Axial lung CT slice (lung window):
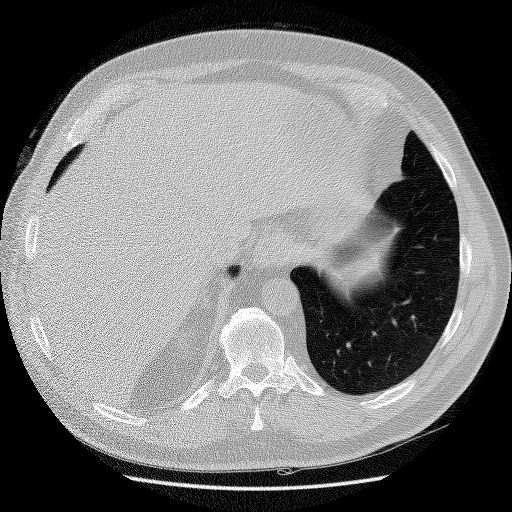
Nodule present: no